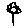
Label: flower